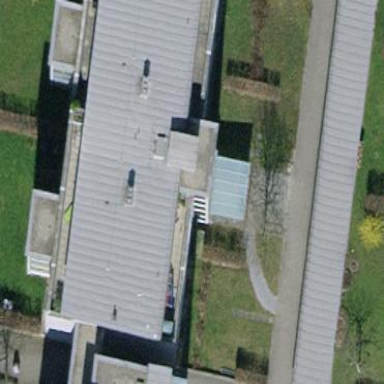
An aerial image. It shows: Modern apartment building with flat skillion roof.